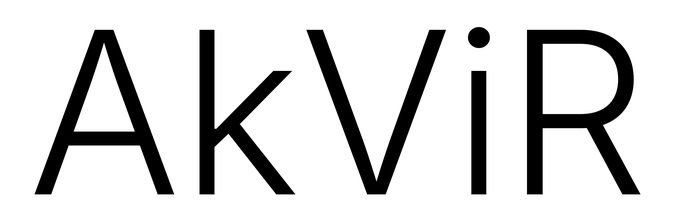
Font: Inter_Light